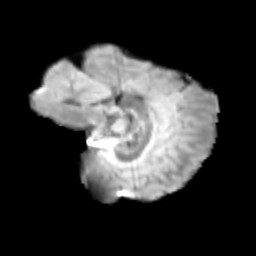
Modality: T2w
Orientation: sagittal
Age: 11
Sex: male
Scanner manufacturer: siemens
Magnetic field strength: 3 T
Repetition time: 3.8 s
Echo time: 0.07 s